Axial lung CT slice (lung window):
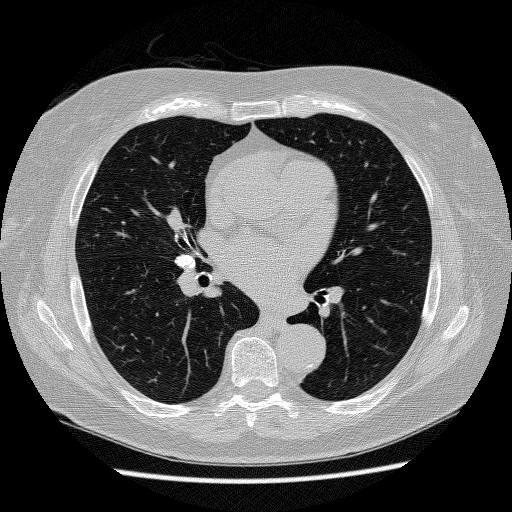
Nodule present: no